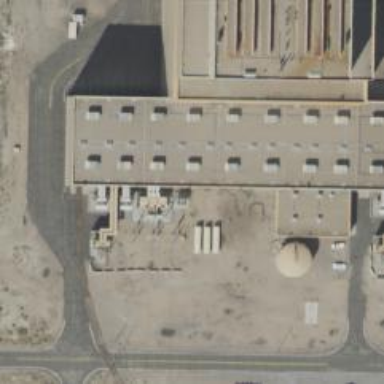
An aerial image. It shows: Steam turbine generator.